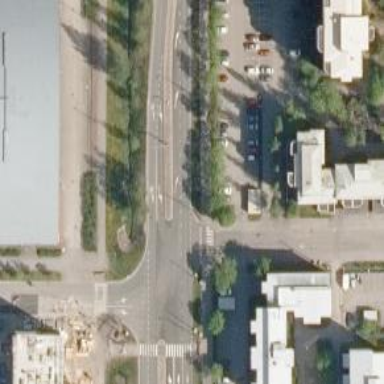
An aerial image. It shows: Uncontrolled road crossing.